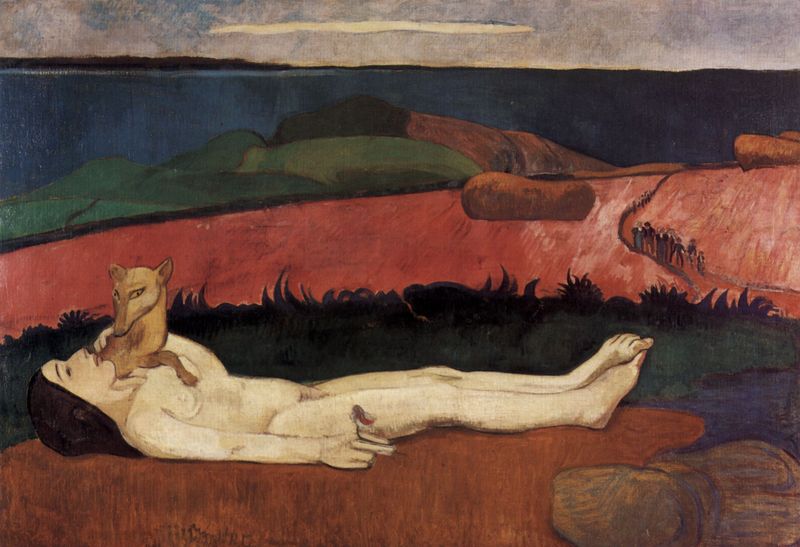
Titel: Verlust der Jungfräulichkeit
Künstler: Paul Gauguin
Standort: Norfolk (Virginia)
Institution: The Chrysler Museum
Schlagwörter: akt, blau, felsen, fuß, gemälde, gruppe, hand, himmel, meer, nackt, schlaf, vogel, wasser, weiß, fluss, grün, landschaft, menschen, ocker, see, blume, braun, brust, busen, frau, haar, hintergrund, orange, schwarz, gras, hund, rot, tier, tiere, weg, wiese, wolke, beige, expressionismus, leute, arm, mensch, stein, steine, tot, hände, erde, feld, gräser, horizont, hügel, natur, gewässer, boden, haare, personen, pflanze, beine, bein, füße, küste, liegen, heu, berge, düne, fels, farbe, violett, liegend, zehen, entblößt, gauguin, eva, südsee, munch, traum, liegende, tote, menschenmenge, pfote, fuchs, reh, gaugin, landscahft, prozession, verbrechen, tierliebe, tahiti, sachlichkeit, absurd, schwarzes haar, terra, ahut, lliegen